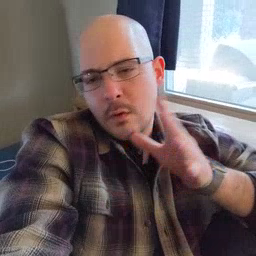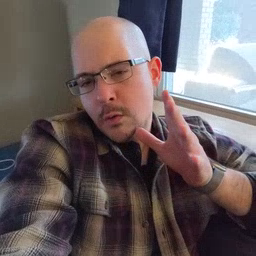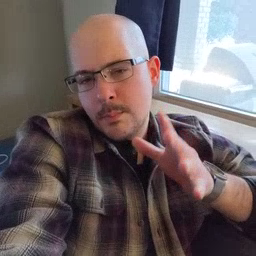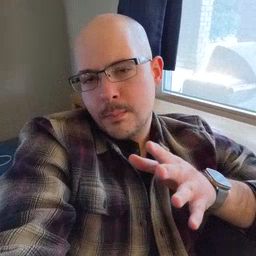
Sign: farm